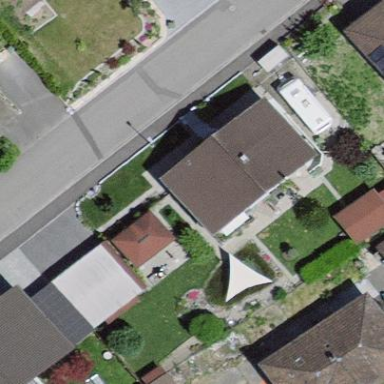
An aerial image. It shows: Building with gabled roof oriented across.